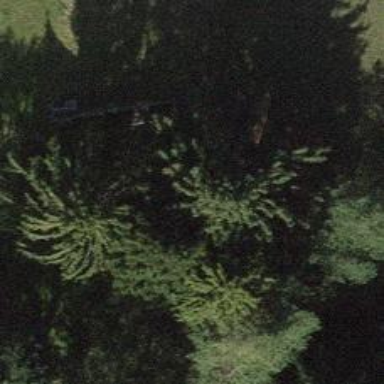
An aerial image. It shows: Urban tree with evergreen needle-leaved foliage.